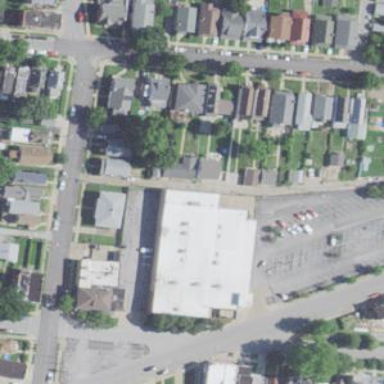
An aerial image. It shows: Retail building.